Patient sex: F
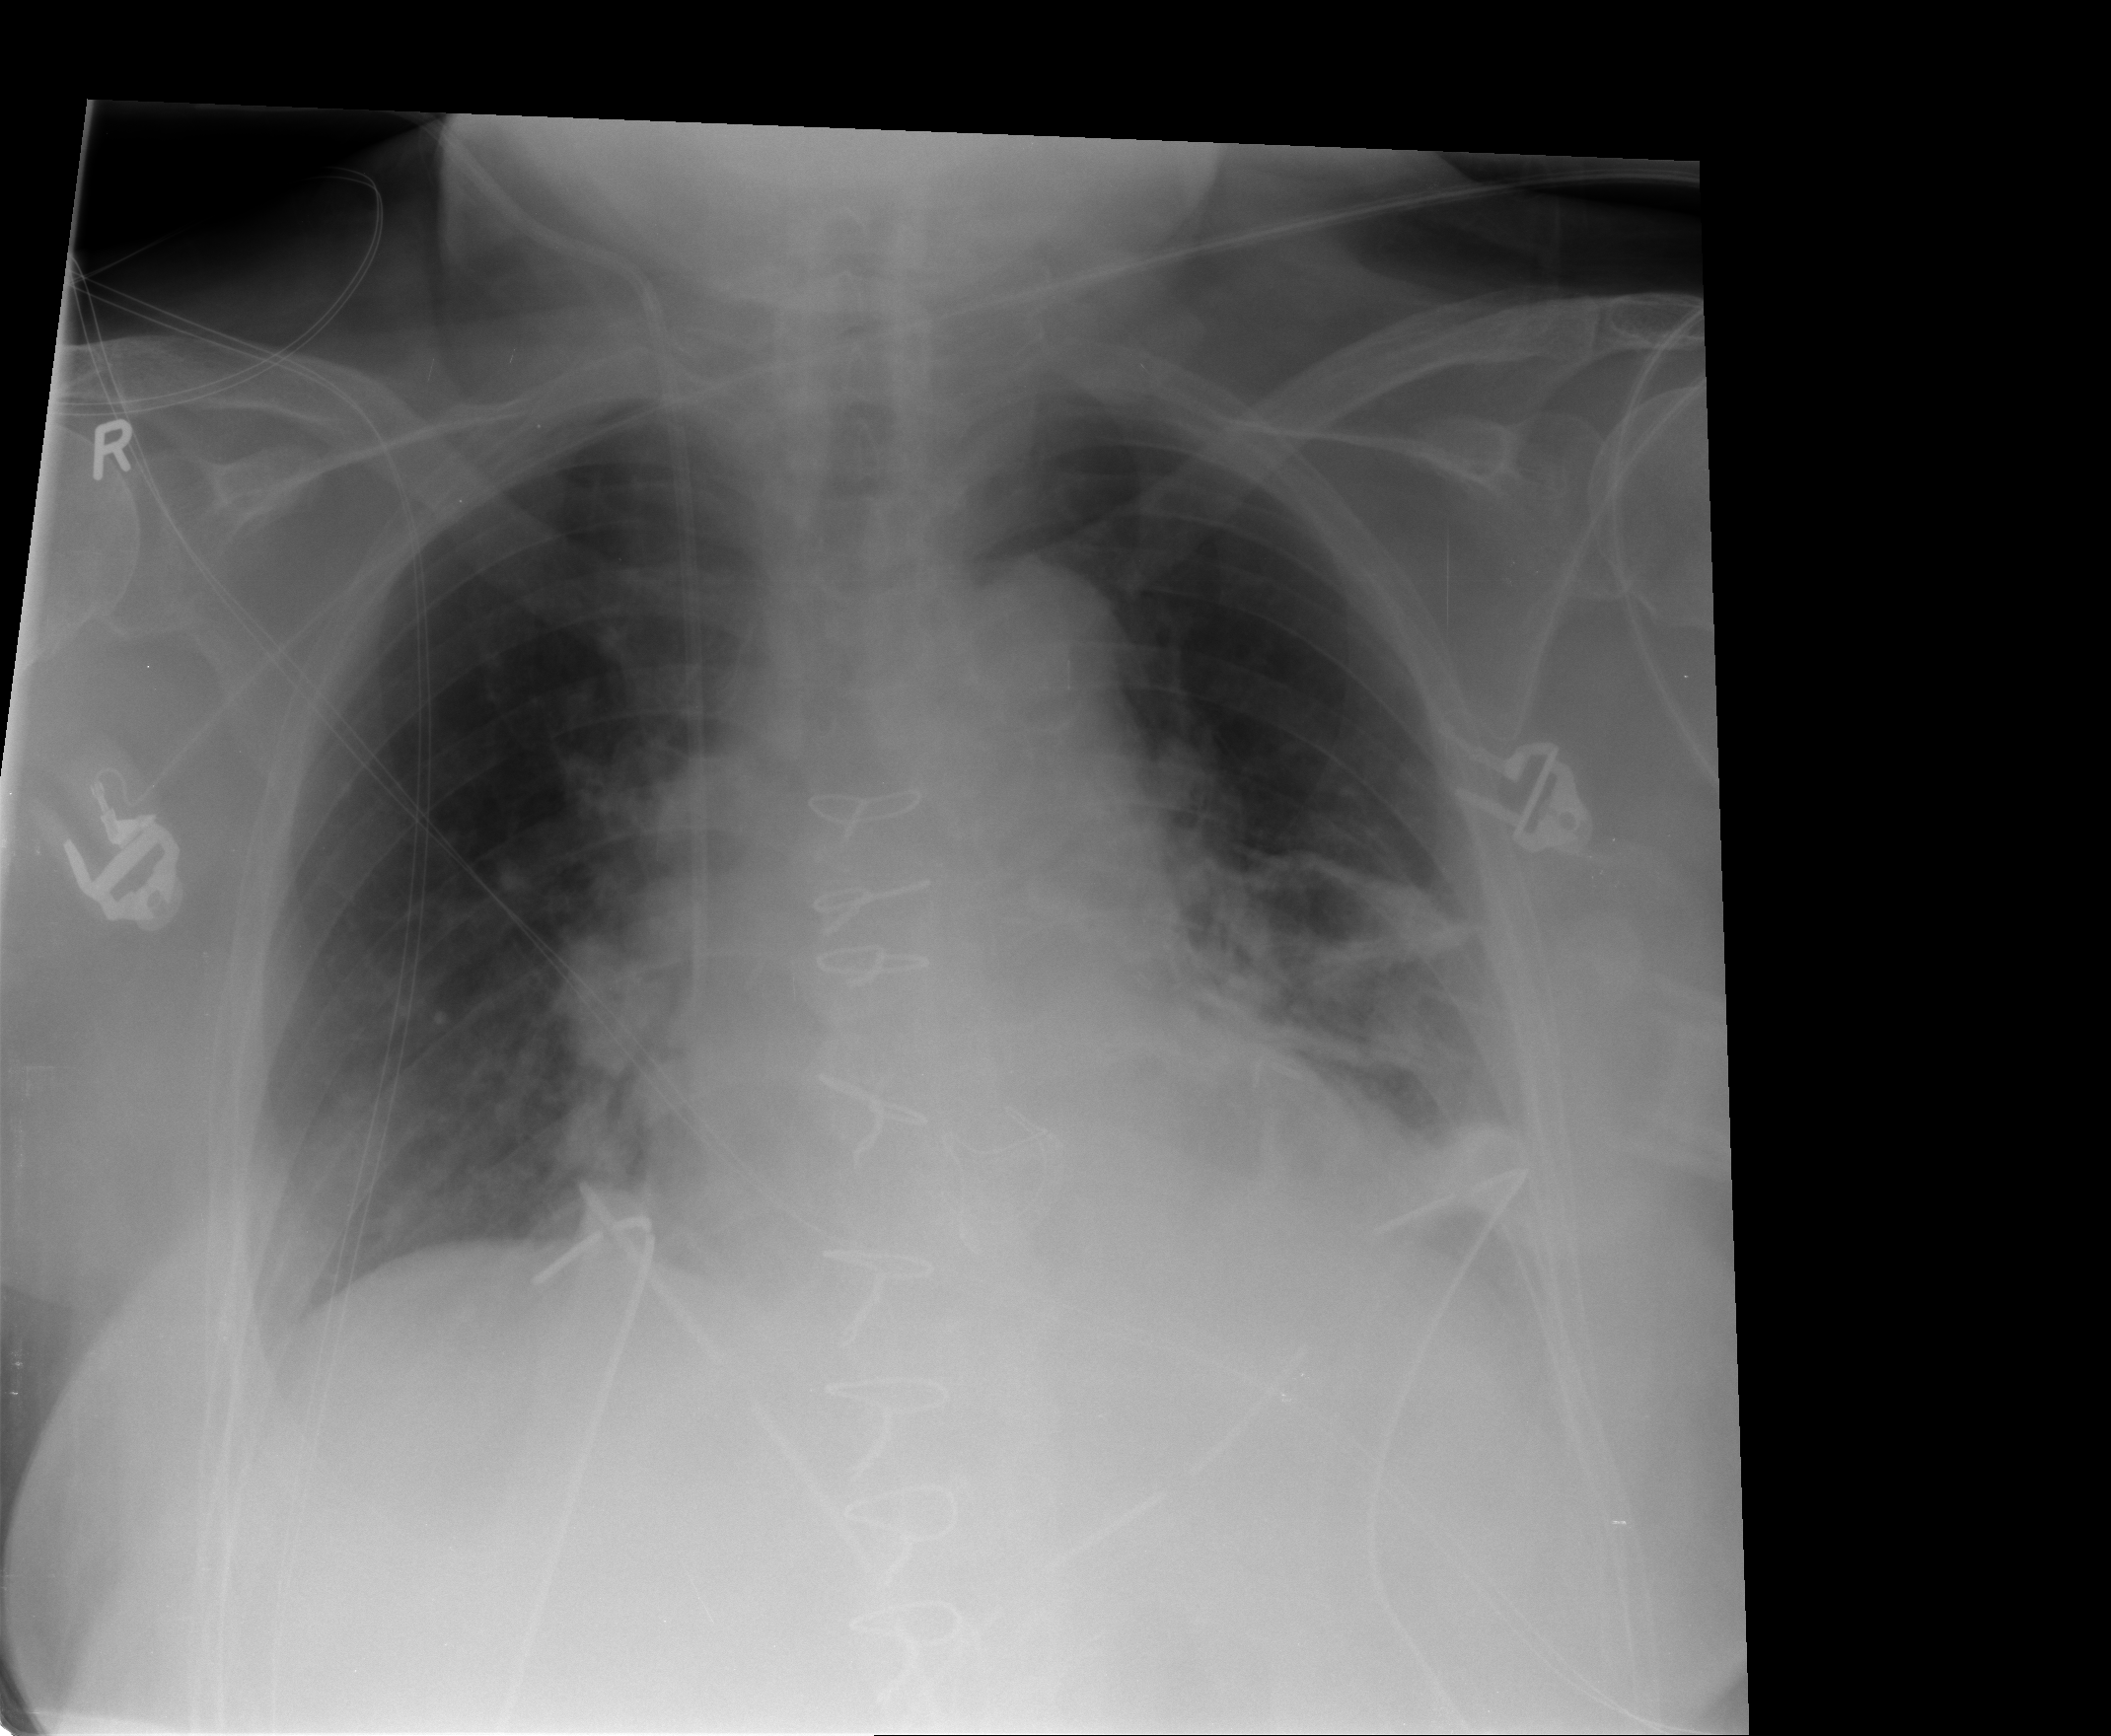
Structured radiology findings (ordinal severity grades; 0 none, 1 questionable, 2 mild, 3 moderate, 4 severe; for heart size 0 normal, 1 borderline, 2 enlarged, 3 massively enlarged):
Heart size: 0
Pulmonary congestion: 0
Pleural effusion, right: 0
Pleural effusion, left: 1
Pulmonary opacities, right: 0
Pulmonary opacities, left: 0
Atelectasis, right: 0
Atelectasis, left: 2